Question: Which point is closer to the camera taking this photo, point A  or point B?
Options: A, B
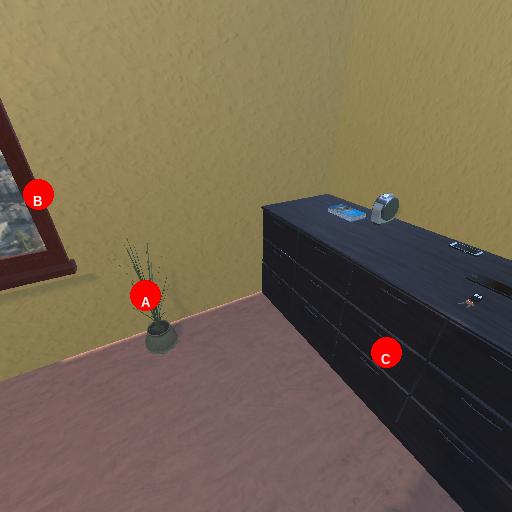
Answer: A